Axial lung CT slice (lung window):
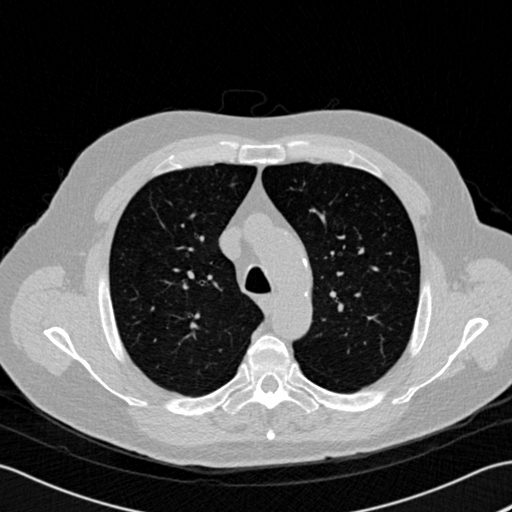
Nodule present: no